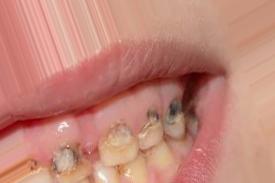
Condition: Caries